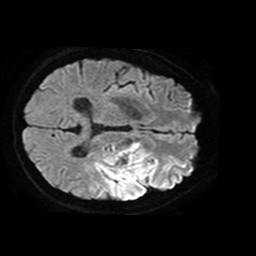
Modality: TRACE
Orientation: axial
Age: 54
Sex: male
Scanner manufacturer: philips
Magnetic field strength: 1.5 T
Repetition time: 3.778 s
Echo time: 0.09565 s